A time-domain waveform of one vibration snapshot from a rolling-element bearing is shown. Determine the bearing's health state. Answer with exactly one of: normal, inner_race, outer_race, ball.
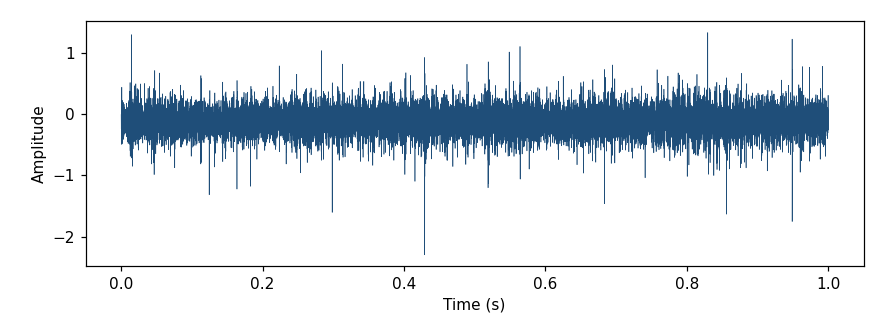
Answer: inner_race